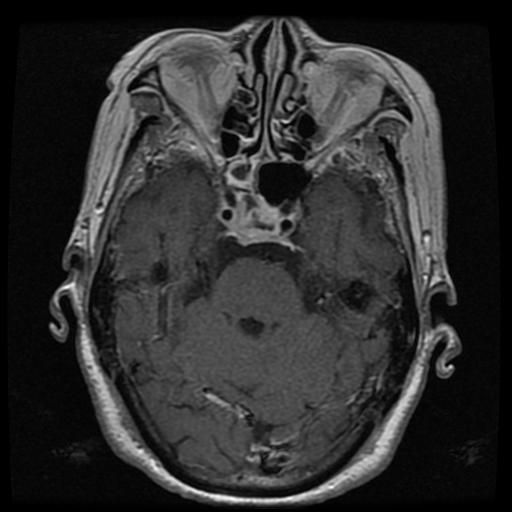
Label: pituitary